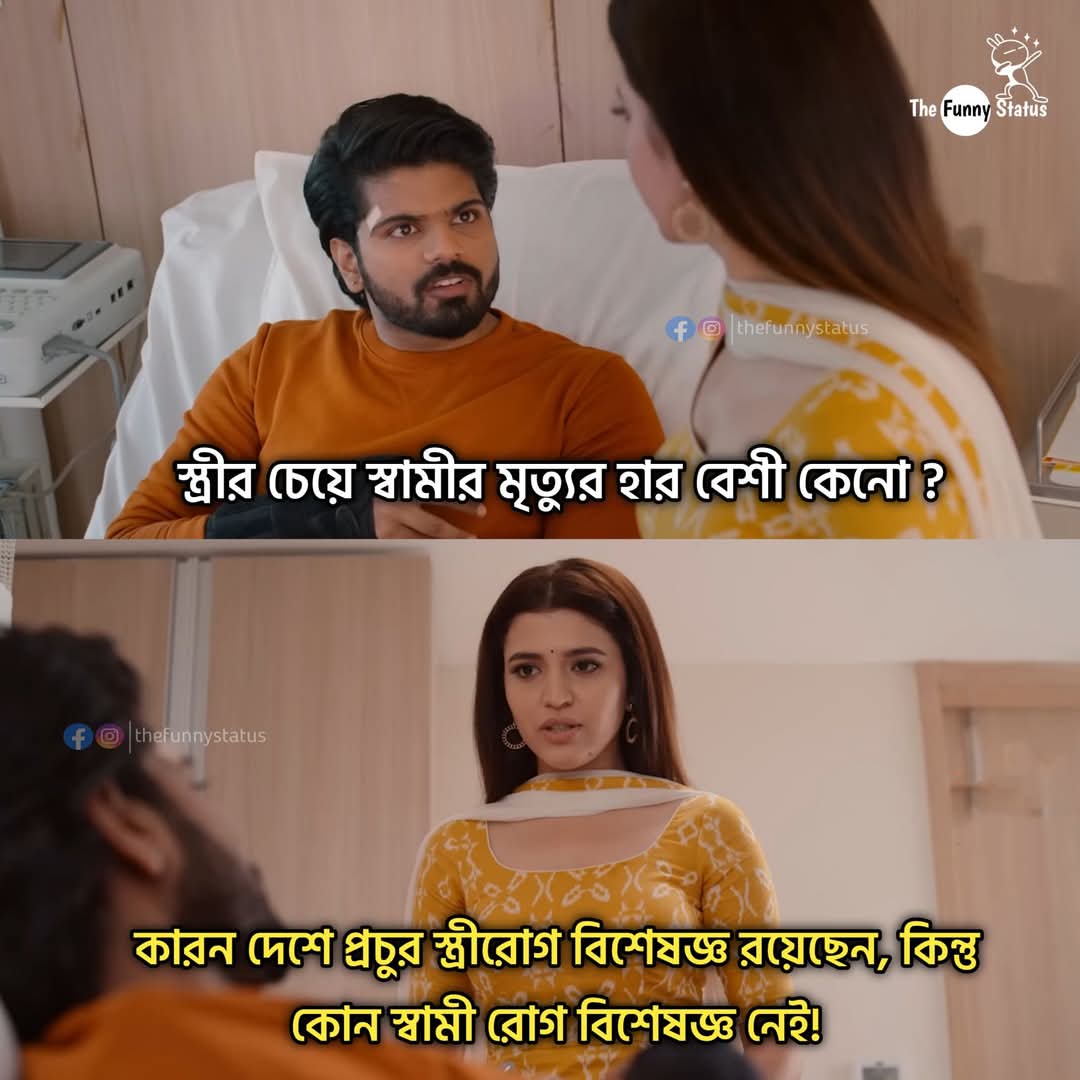
Text: স্ত্রীর চেয়ে স্বামীর মৃত্যুর হার বেশী কেনো?
কারন দেশে প্রচুর স্ত্রীরোগ বিশেষজ্ঞ রয়েছেন, কিন্তু কোন স্বামী রোগ বিশেষজ্ঞ নেই!
Label: Non Hate